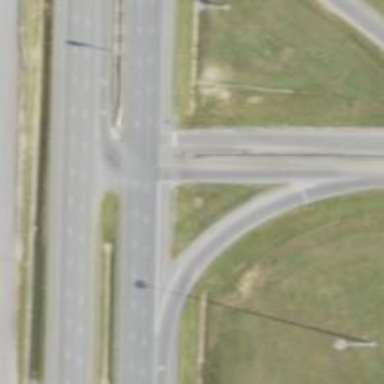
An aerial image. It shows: Asphalt road classified as trunk highway.